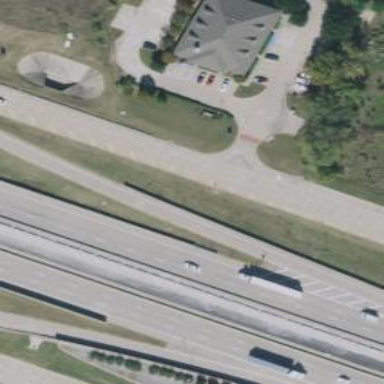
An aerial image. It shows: Secondary road with frontage road.